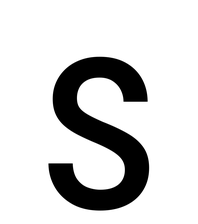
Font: Roboto_Condensed_Regular